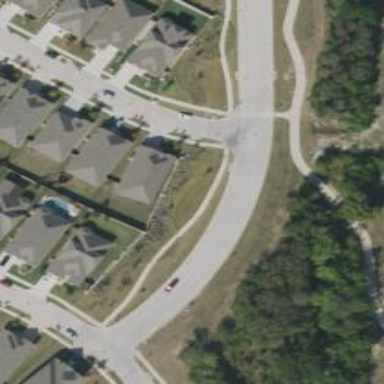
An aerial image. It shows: Footway crossing.